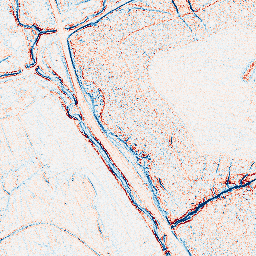
Category: edge_preserving
Decomposition family: anisotropic_diffusion
Decomposition parameters: iterations: 5
kappa: 100
gamma: 0.05
Upsampling method: bicubic
Upsampling parameters: scale: 4
Upsampling scale: 4